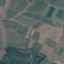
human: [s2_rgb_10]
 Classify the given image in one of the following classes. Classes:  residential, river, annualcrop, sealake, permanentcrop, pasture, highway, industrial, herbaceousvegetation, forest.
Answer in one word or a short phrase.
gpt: PermanentCrop